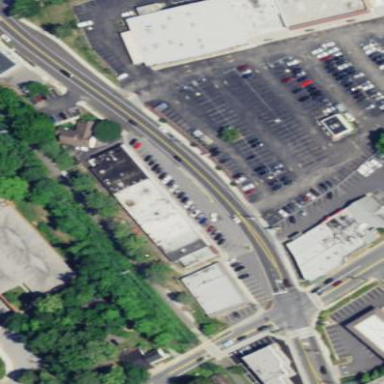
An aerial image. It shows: Retail building.